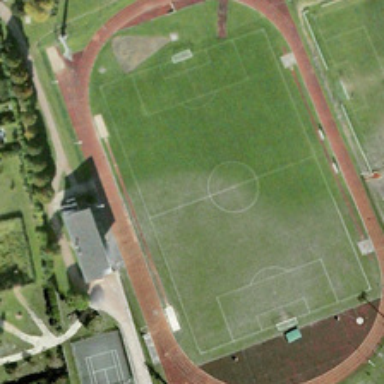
Some green trees and a tennis court are near a playground with a football field in it .